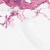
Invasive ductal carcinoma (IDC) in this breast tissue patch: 0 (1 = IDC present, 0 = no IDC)